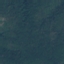
Land use / land cover: Forest